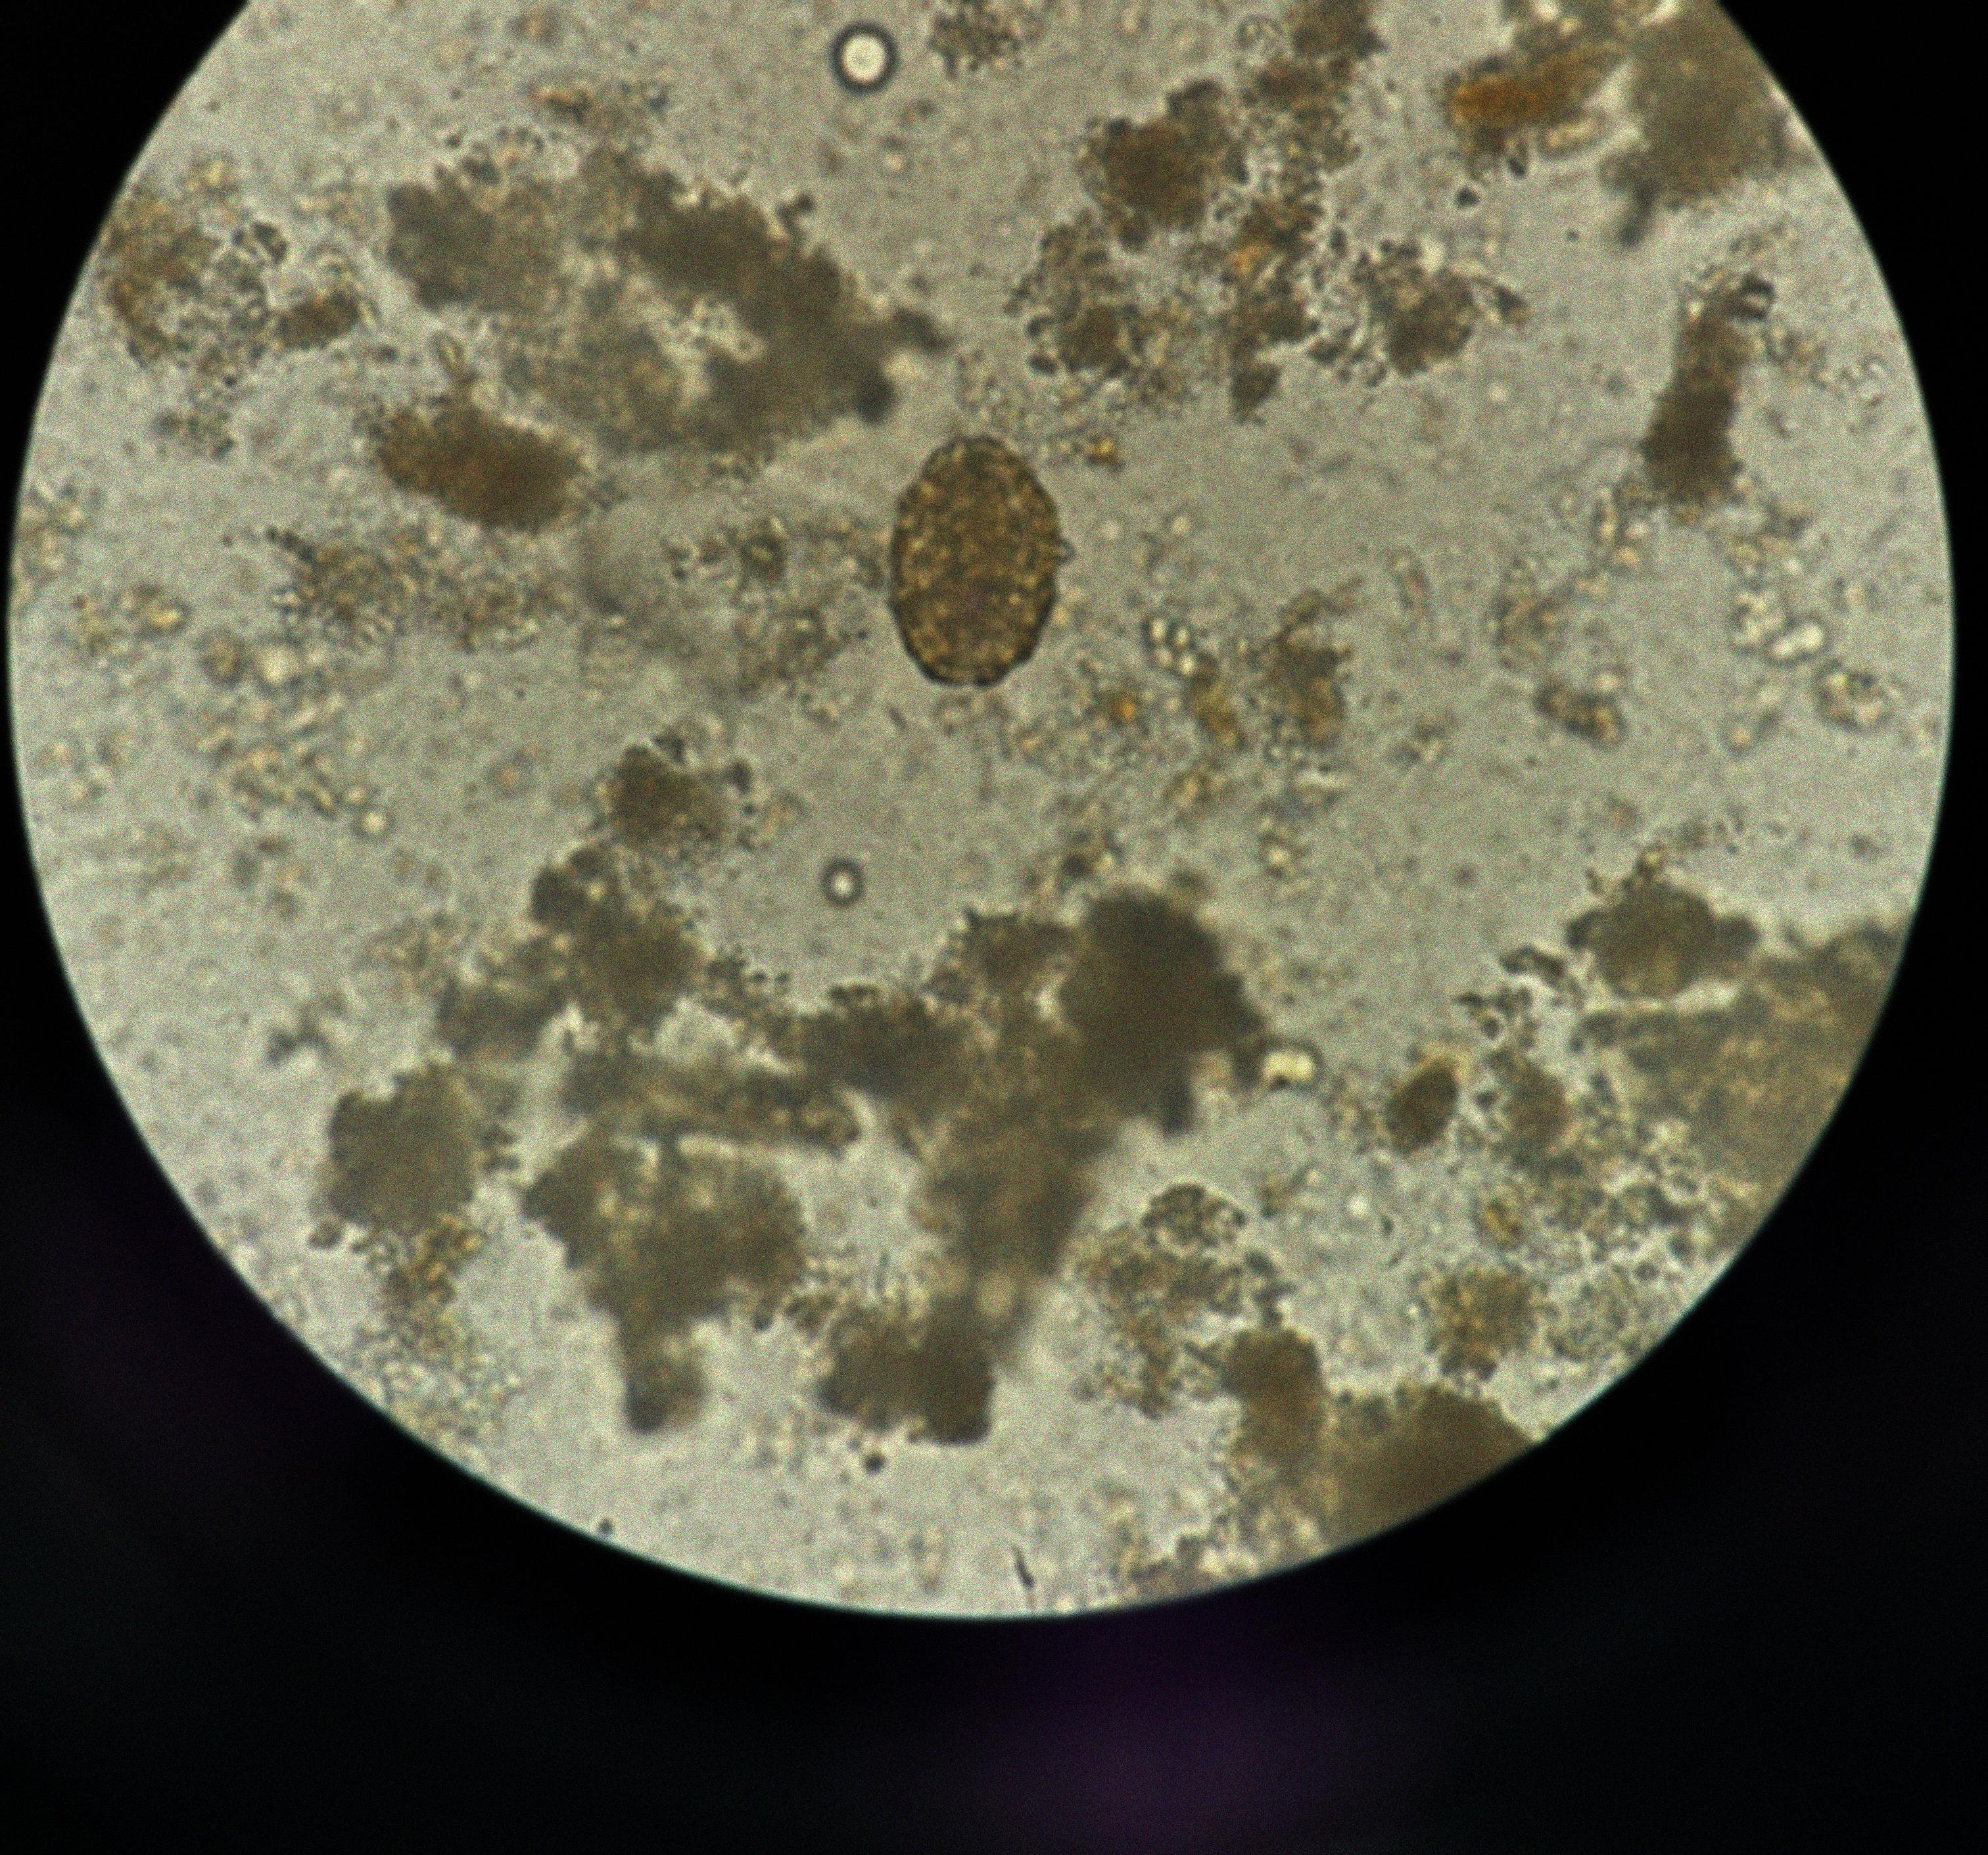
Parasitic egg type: Ascaris lumbricoides